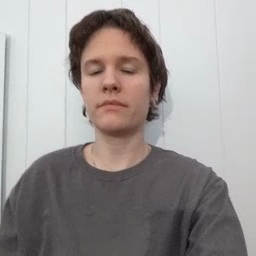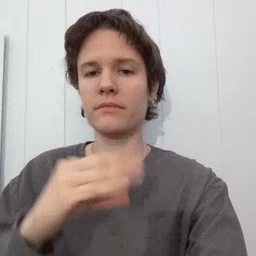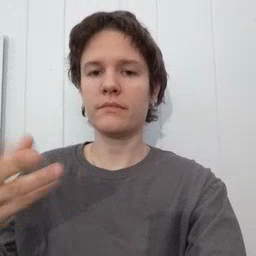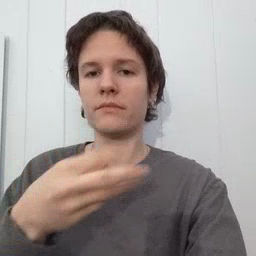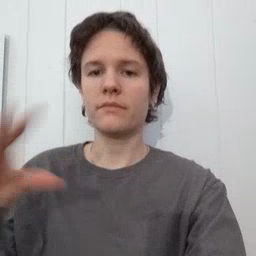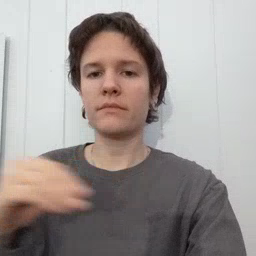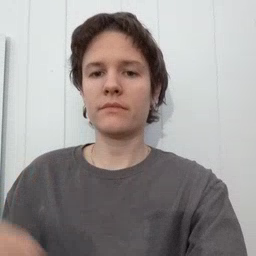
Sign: story